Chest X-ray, AP view. Patient: 31 years old, sex M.
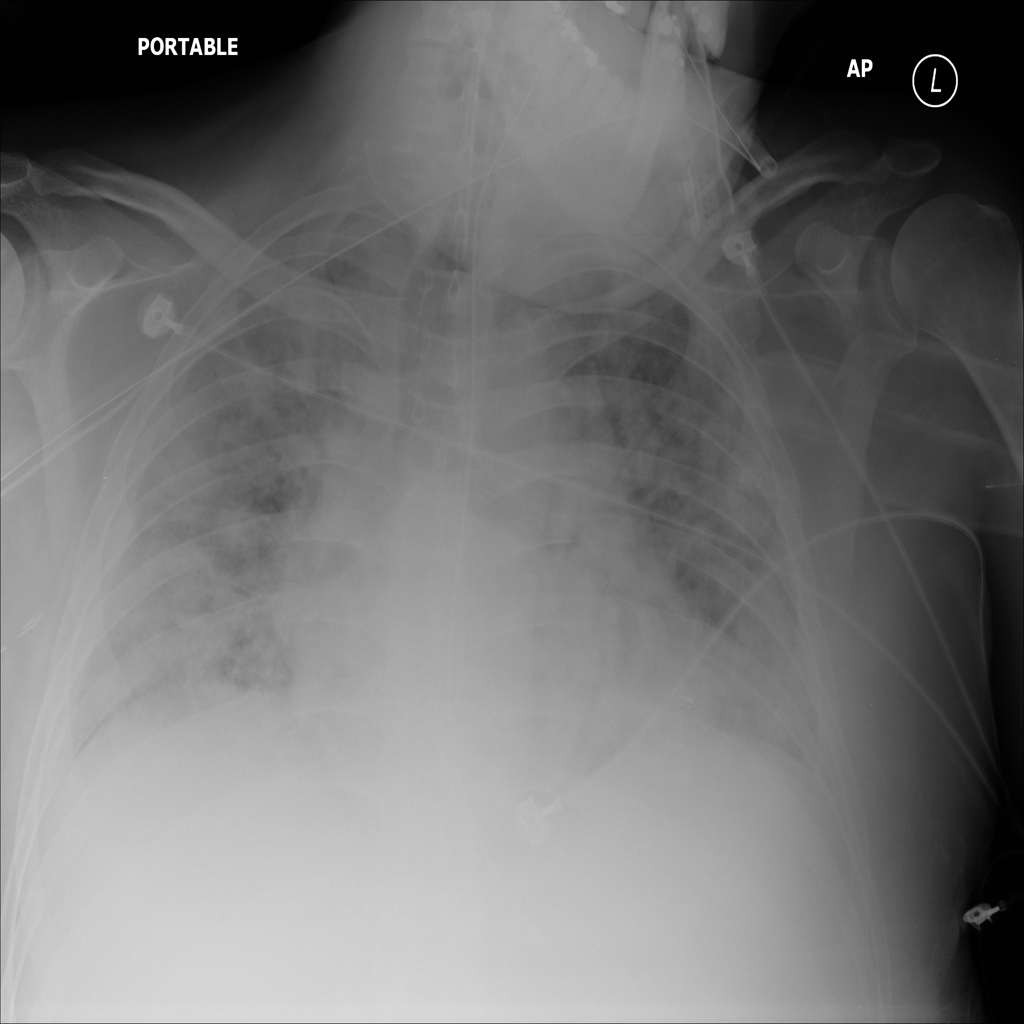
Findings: Infiltration